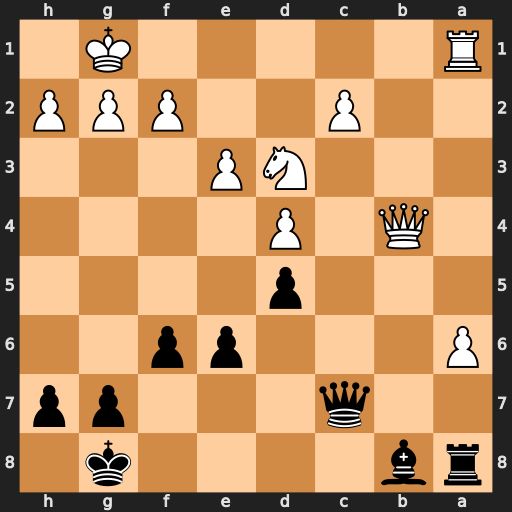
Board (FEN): rb4k1/2q3pp/P3pp2/3p4/1Q1P4/3NP3/2P2PPP/R5K1
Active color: b
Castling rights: -
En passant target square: -
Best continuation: Qxh2+ Kf1 Qh1+ Ke2 Qxa1